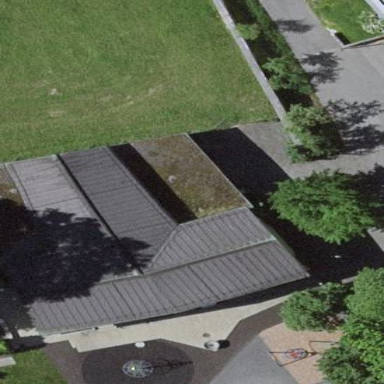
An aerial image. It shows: Kindergarten building.